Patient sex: M
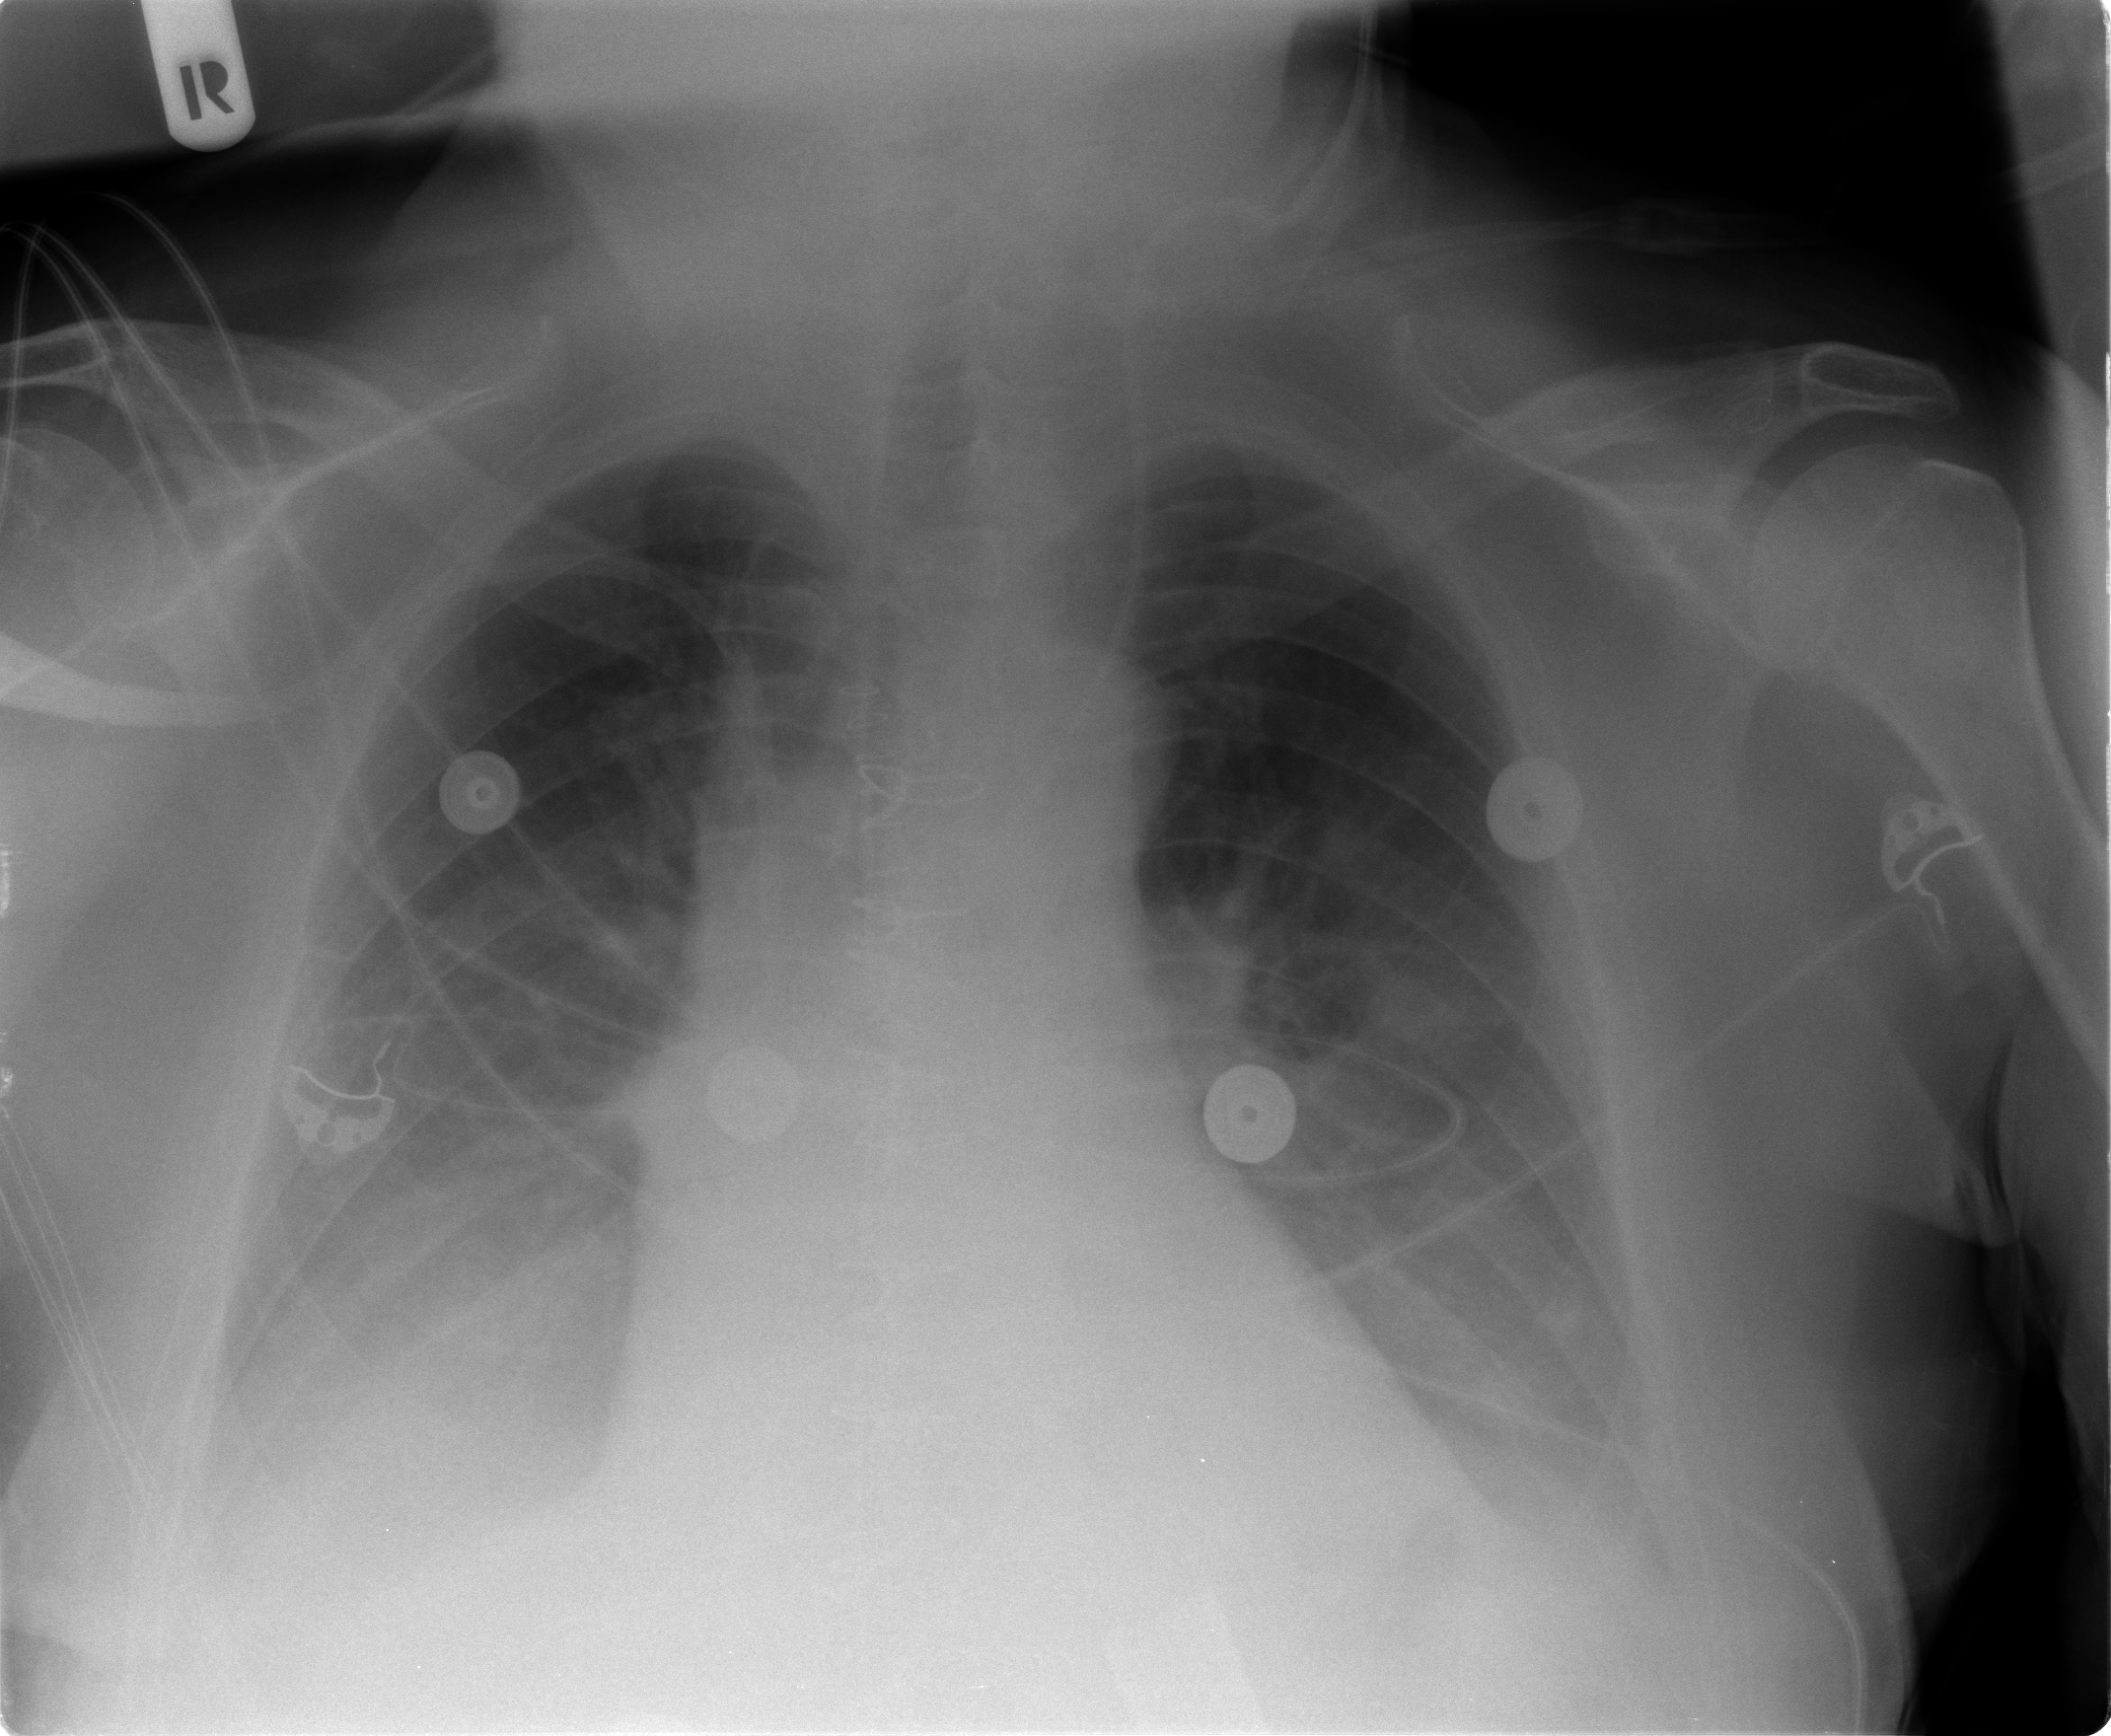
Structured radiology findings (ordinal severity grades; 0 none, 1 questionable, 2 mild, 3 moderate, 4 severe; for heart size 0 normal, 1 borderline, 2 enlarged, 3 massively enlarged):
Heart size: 1
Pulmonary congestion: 2
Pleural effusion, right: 3
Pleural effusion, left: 2
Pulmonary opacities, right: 0
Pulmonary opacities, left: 0
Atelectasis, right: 3
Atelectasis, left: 3